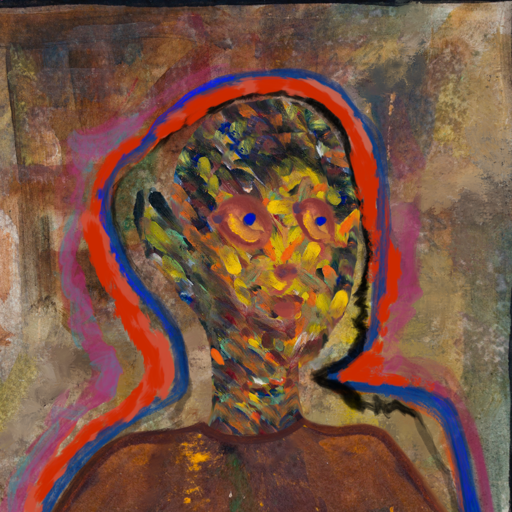
Background: Mosgoul, Head And Neck Side: An_Impression, Face Side: Mother_And_Son_Son, Bust: Comrade, Hair Side: Experience, Head Accessory: Blank, Second Necklace: Blank, Necklace: Blank, Baby: Blank